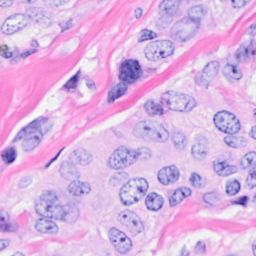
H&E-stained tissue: Breast